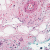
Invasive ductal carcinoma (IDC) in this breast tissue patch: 0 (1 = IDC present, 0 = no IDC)